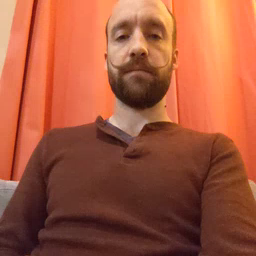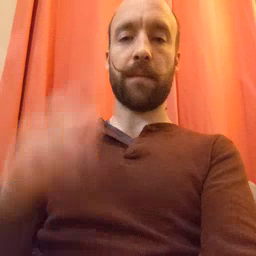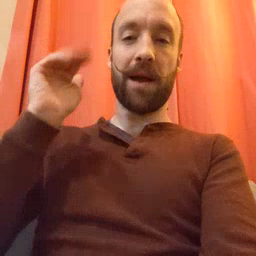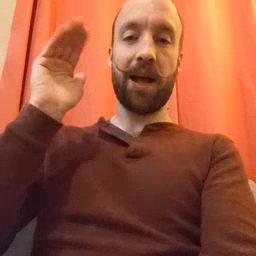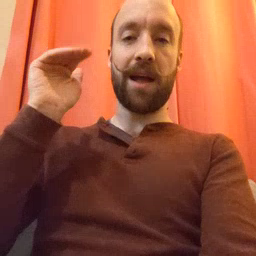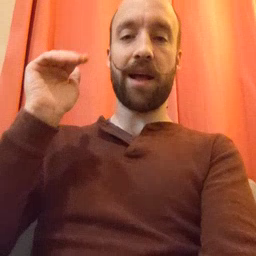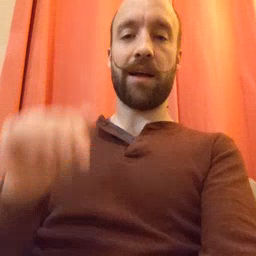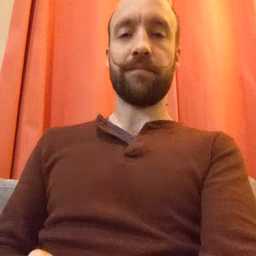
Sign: bye